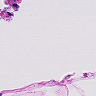
Metastatic tissue present: no